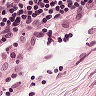
Metastatic tissue present: no